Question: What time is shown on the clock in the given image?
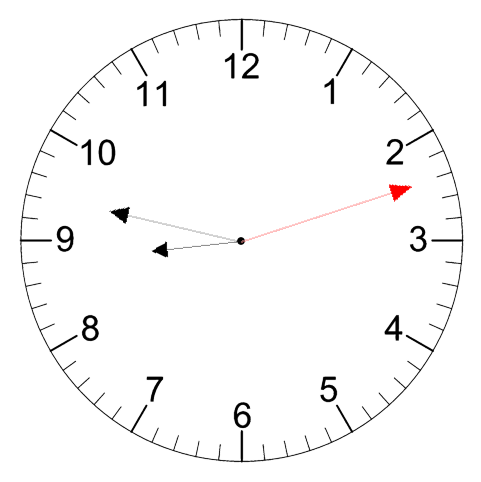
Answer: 08:47:12